Question: I used to work with jquery and it was easy to manipulate dom or even hide some content and show another inside a container. Need help in Angularjs to achieve something similar to show or hide a template inside a container on button click.
My main reports page
'''
<div style="margin-left:25px;margin-bottom:10px">
<button class="btn glyphicon glyphicon-stats" ng-click="showChartView()"></button>
<button class="btn glyphicon glyphicon-th-list" ng-click="showTableView()"></button>
</div>
<div class="row" style="width:100%; margin:0px">
<!--Chart or Table view-->
<div class="col-md-10" style="width:70%;margin-right:0px" id="container">
</div>
<!--Filter-->
<div class="col-md-2" style="width:30%;margin-left:0px">
<div ng-include='"templates/reports/filters.html"'></div>
</div>
</div>
$scope.showChartView = function() {
//should display charttemplate.html inside container
}
$scope.showTableView = function() {
//should display tabletemplate.html inside container
}
'''

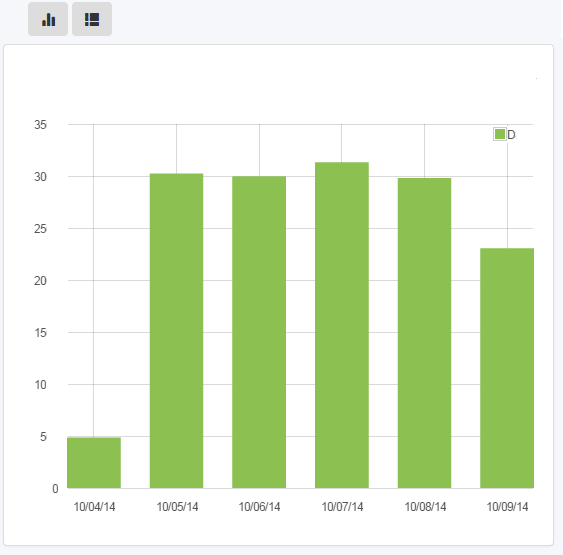
Answer: Your best bet would be using the <URL> and putting currently used template URL into a scope variable.
'''
<div ng-include="view"></div>
'''
Changing displayed view is then done using a simple assignment
'''
$scope.showChartView = function () {
$scope.view = '/path/to/chartView.fragment.html';
};
'''